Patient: sex M, age 63
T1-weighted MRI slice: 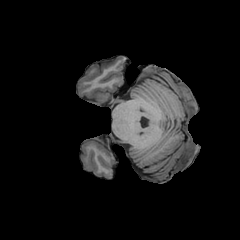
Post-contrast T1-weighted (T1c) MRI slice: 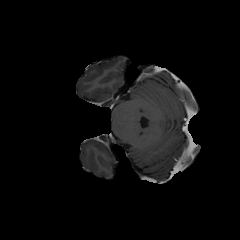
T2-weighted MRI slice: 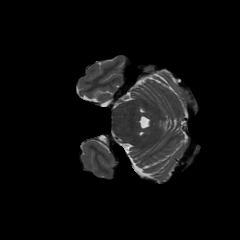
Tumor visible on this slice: no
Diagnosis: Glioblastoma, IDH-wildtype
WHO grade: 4